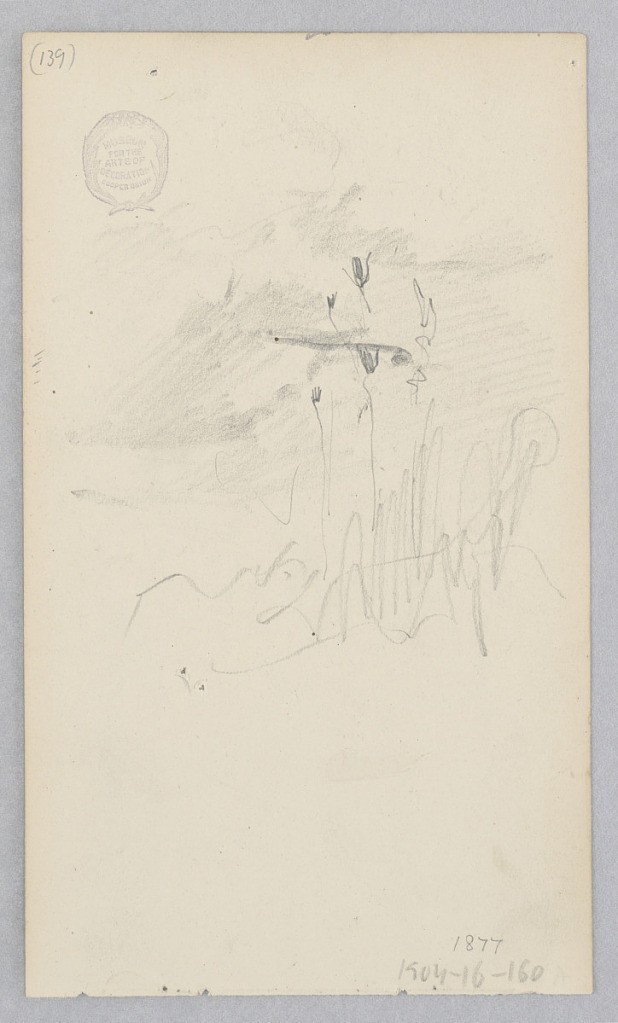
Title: Flowers
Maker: Robert Frederick Blum, American, 1857–1903
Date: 1877
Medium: Graphite on wove paper
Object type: Drawing
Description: Sketch of flowers in a landscape.